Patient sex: M
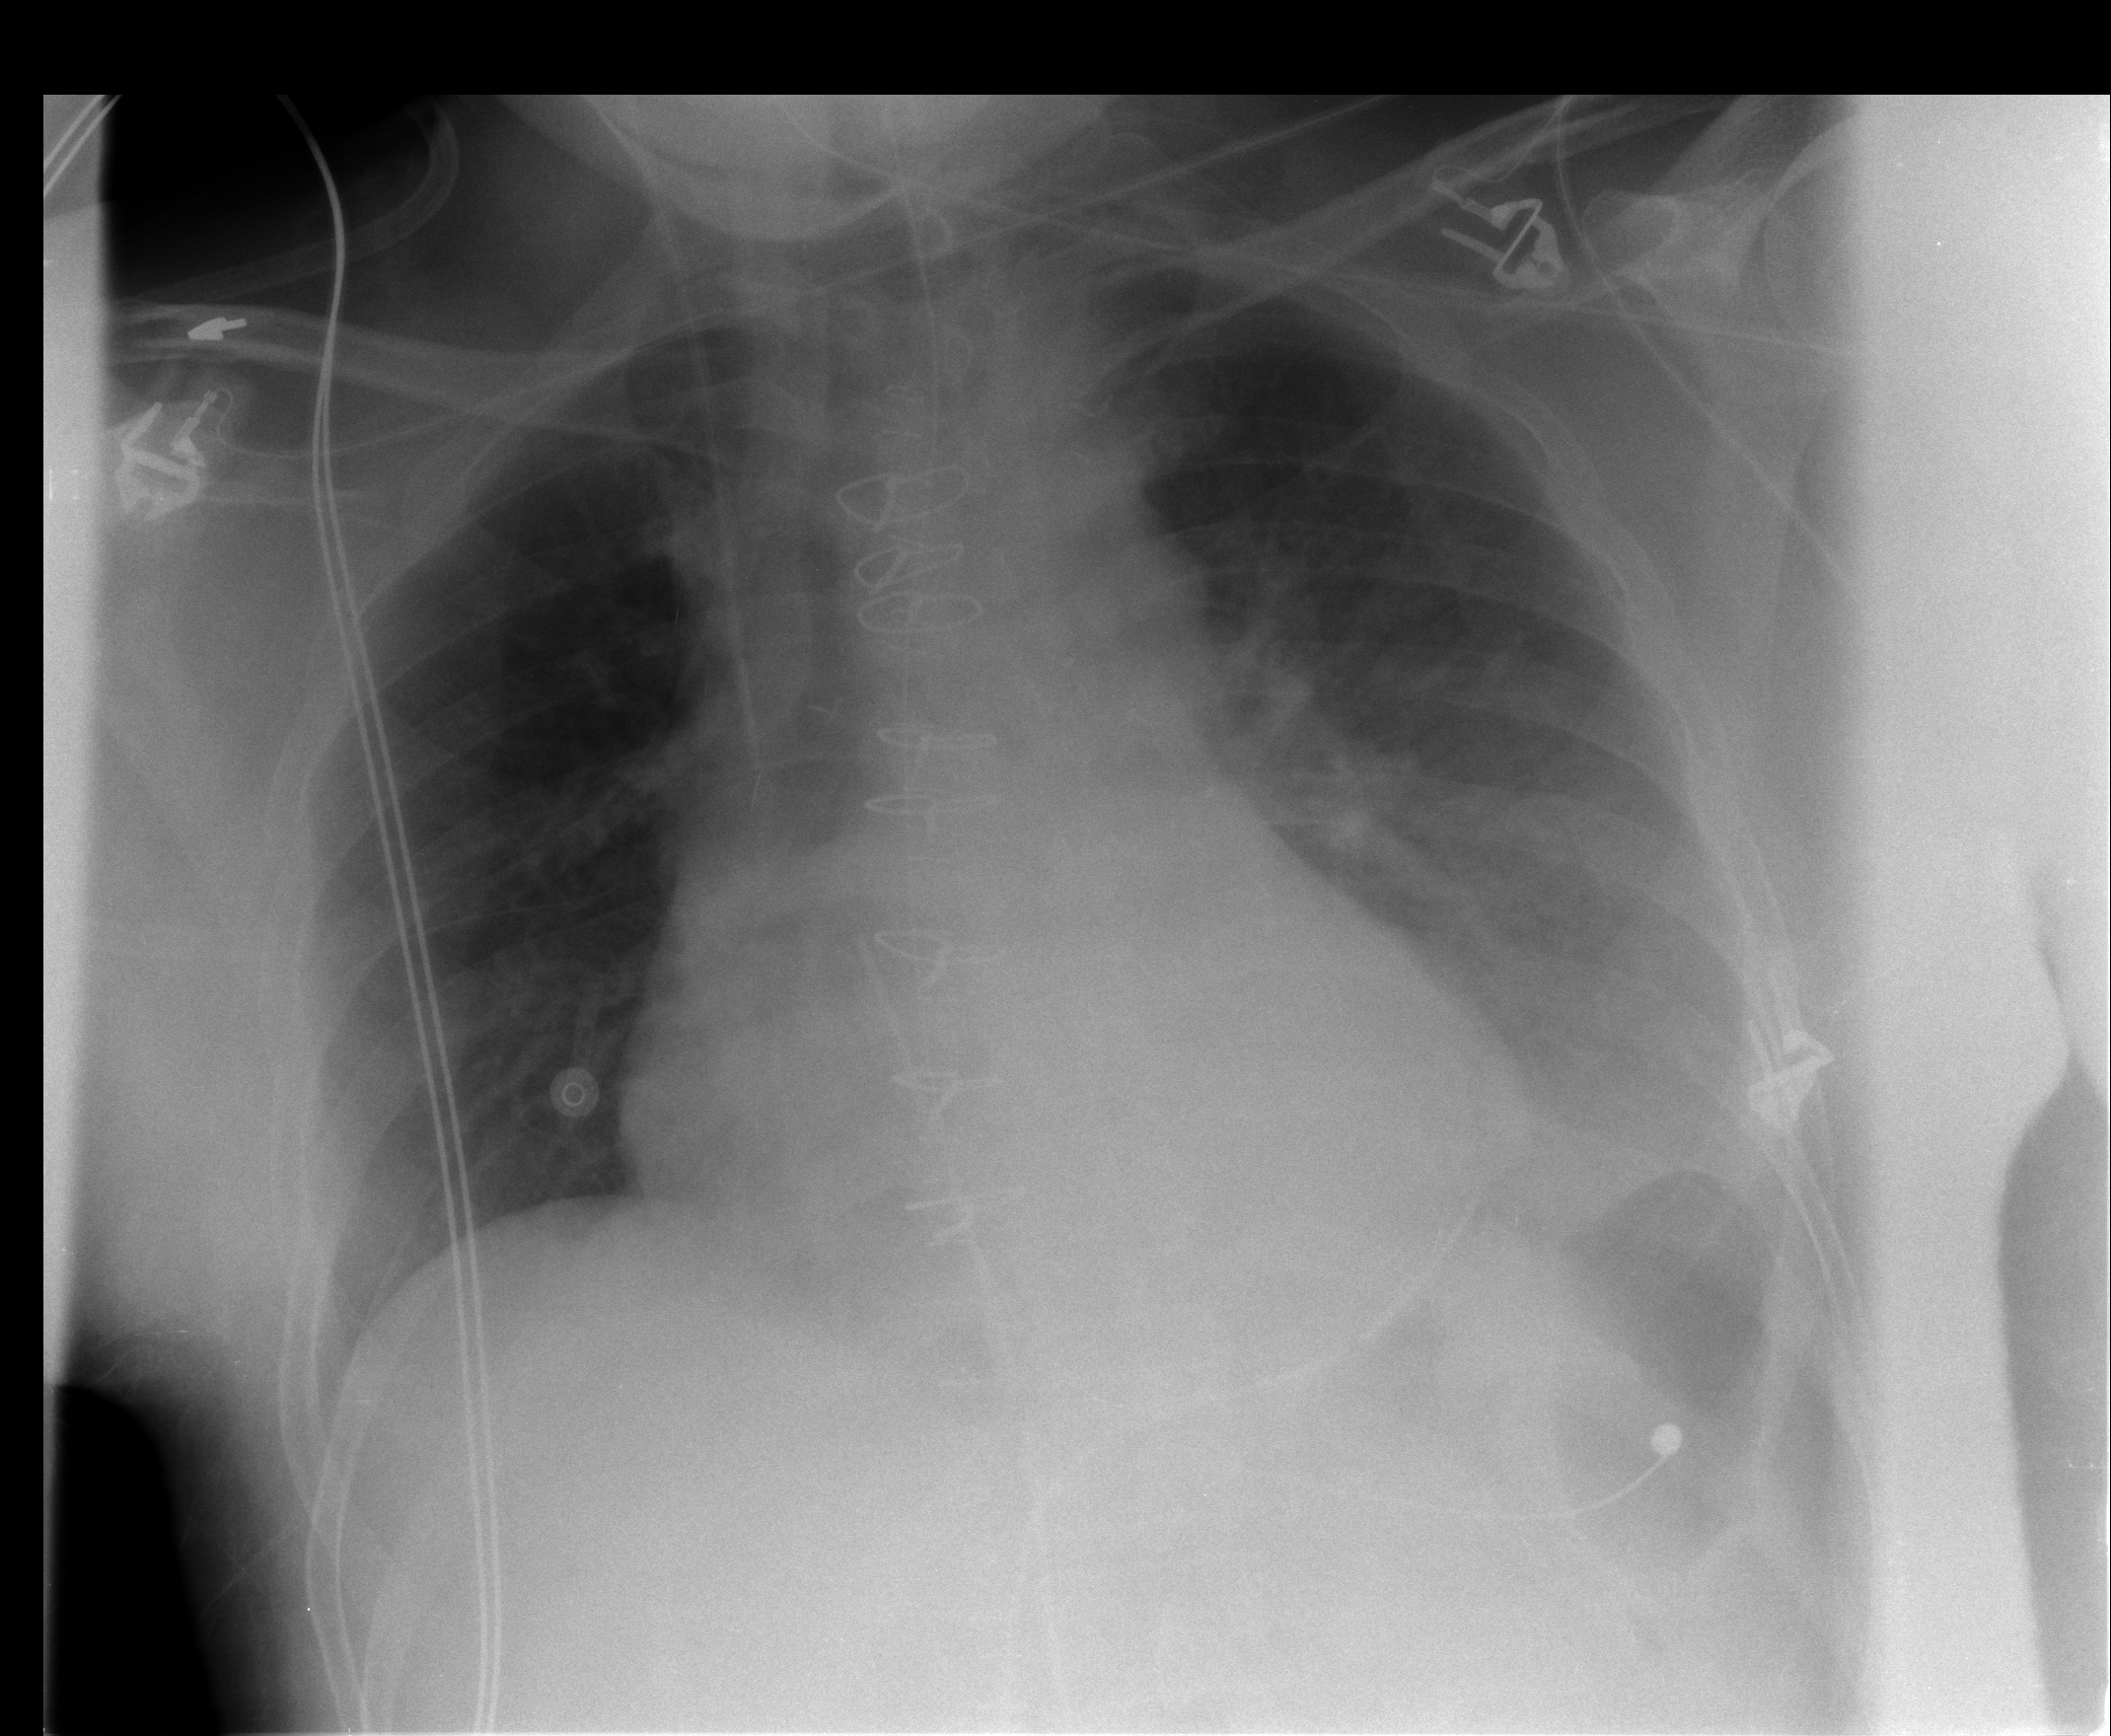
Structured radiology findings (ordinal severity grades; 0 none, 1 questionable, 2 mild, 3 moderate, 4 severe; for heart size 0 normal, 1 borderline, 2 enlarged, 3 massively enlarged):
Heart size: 0
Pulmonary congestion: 0
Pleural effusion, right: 0
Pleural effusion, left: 1
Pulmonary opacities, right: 0
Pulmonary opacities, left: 0
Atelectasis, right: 0
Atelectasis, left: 0